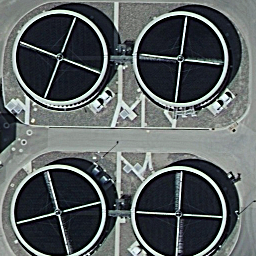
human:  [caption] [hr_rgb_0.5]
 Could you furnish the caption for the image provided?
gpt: There are four same storage tanks on the ground .

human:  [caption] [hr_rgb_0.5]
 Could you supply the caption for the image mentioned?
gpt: Four black storage tanks are arranged neatly on the ground .

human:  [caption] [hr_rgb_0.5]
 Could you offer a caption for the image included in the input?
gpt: There are four black storage tanks arranged neatly on the ground .

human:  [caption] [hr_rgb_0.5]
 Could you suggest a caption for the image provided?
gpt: Four black storage tanks are arranged neatly on the ground .

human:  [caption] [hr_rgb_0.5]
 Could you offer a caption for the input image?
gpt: Four same storage tanks are on the ground .